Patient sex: M
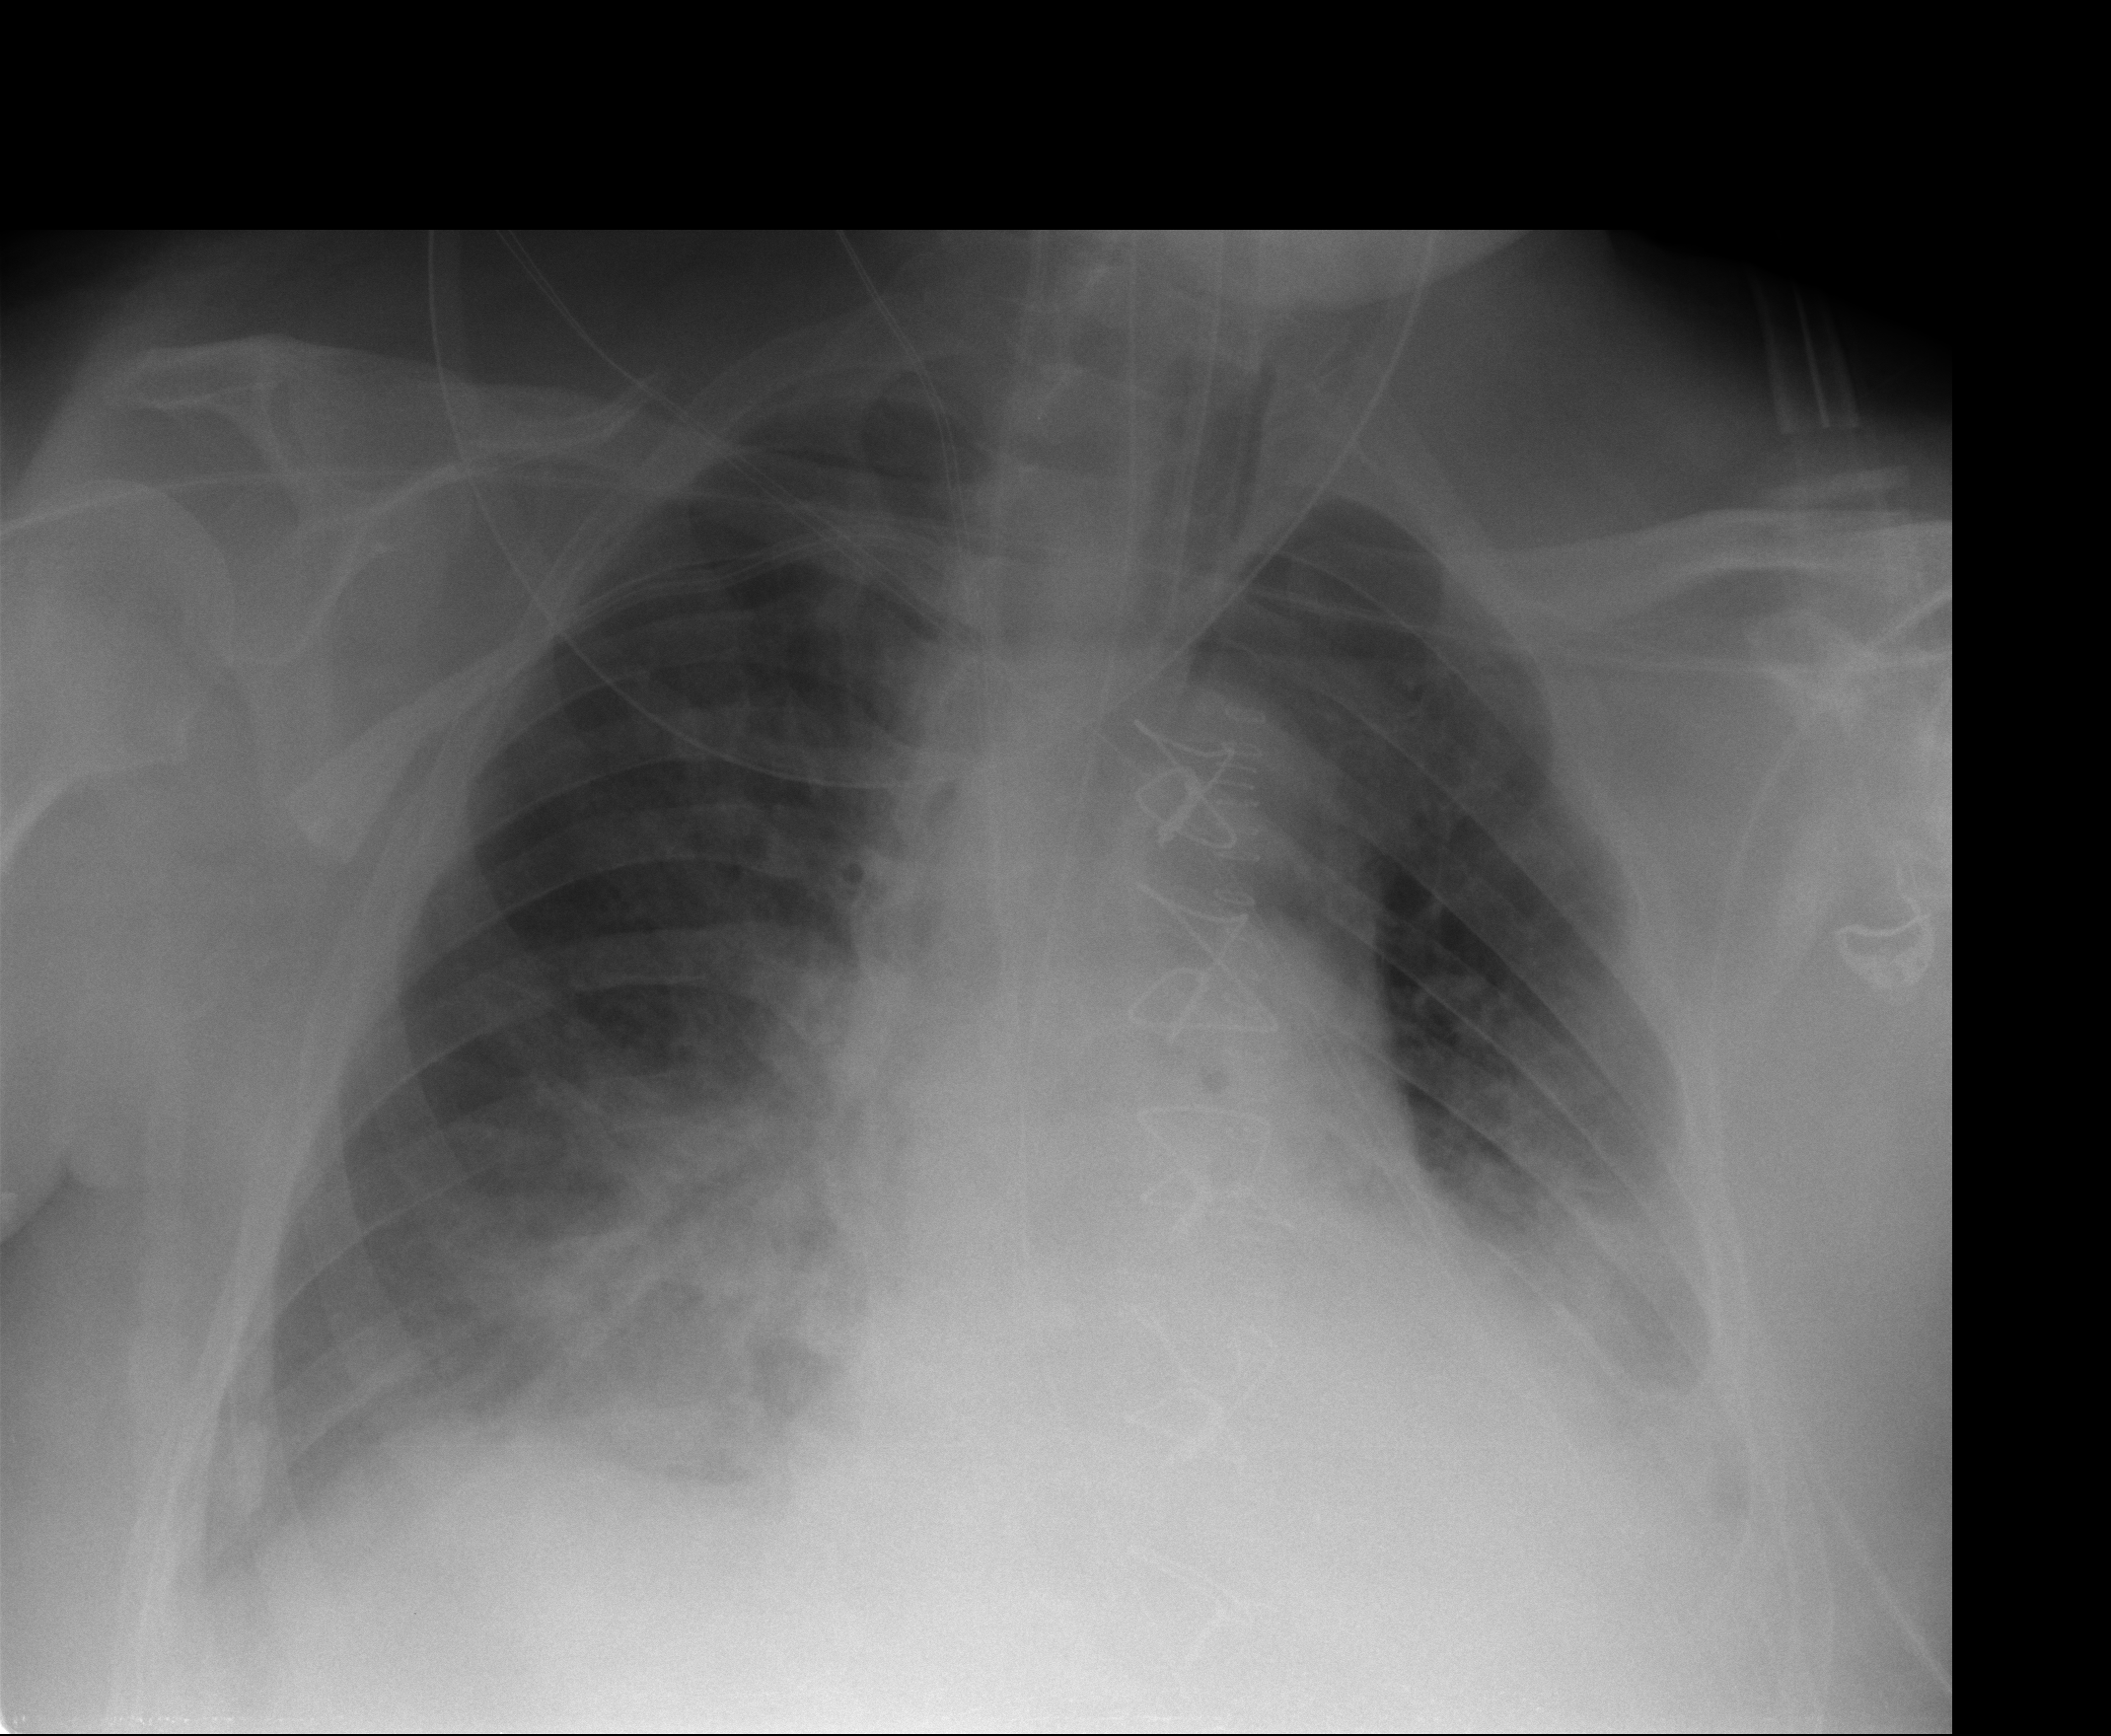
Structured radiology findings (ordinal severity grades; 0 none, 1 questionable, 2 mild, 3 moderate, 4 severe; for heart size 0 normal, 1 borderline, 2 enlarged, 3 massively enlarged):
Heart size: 2
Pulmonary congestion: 2
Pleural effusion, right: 1
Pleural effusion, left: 2
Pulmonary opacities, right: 0
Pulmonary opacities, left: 0
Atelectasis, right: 0
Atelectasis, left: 2